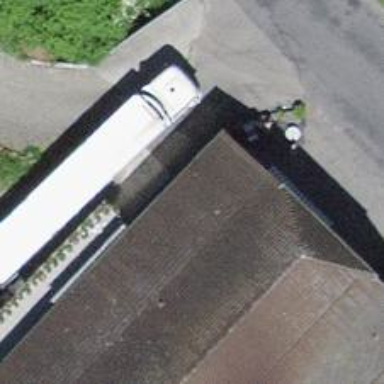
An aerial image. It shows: Ice cream stand or shop.